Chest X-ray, PA view. Patient: 62 years old, sex F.
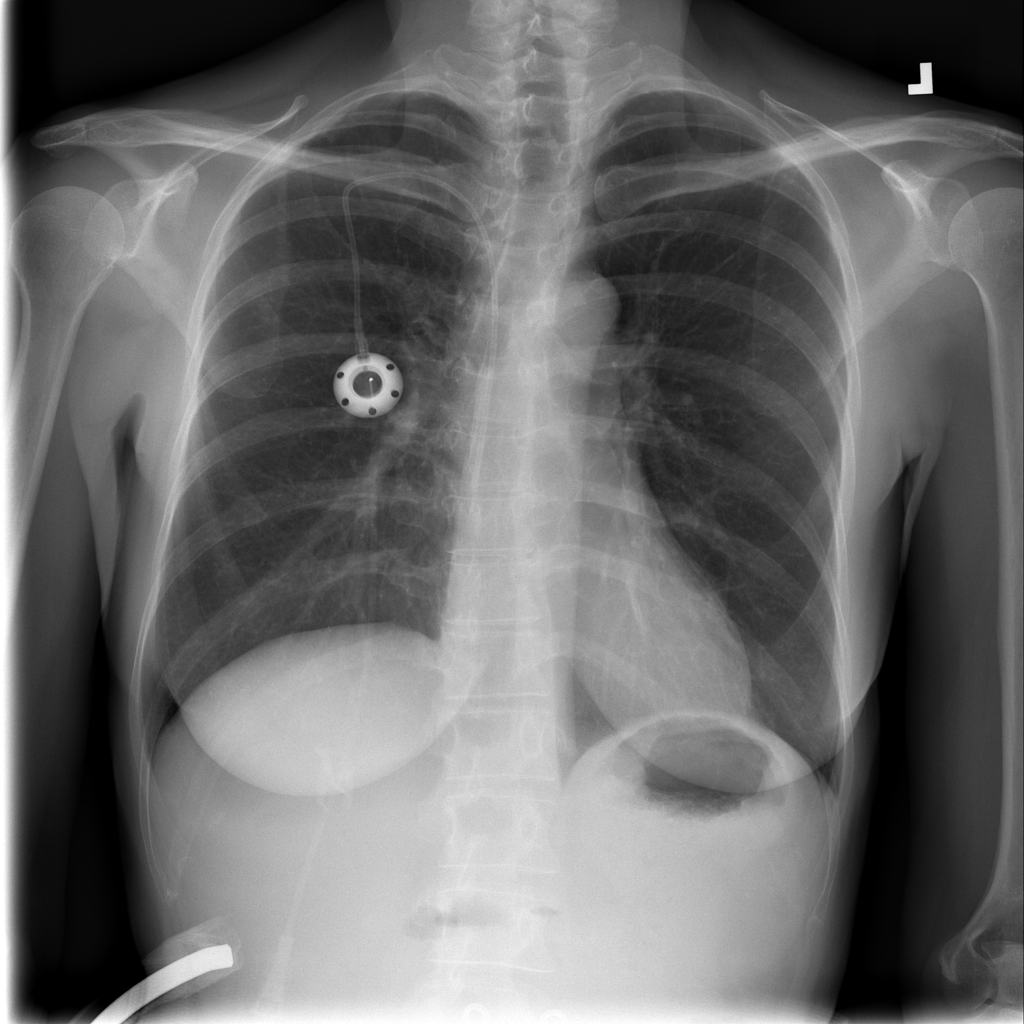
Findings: No Finding